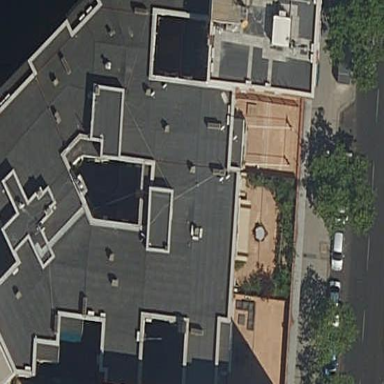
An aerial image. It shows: Building with flat roof.